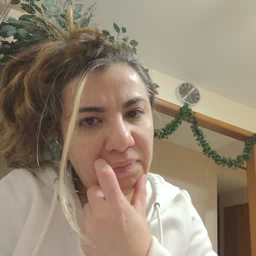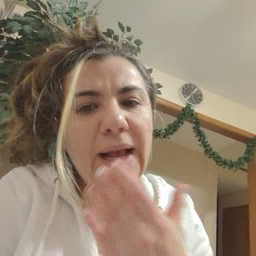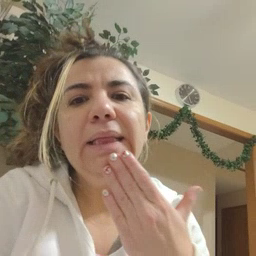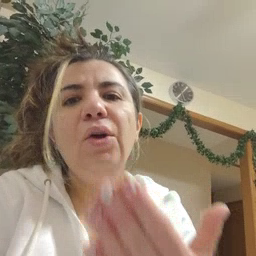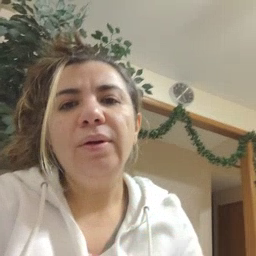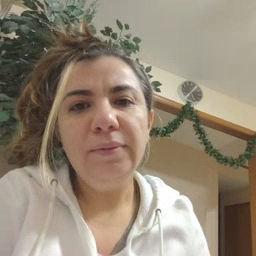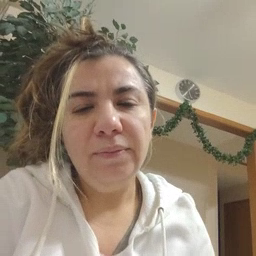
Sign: thankyou